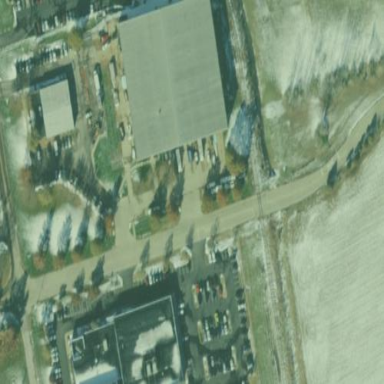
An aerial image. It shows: Office building.